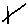
Label: line